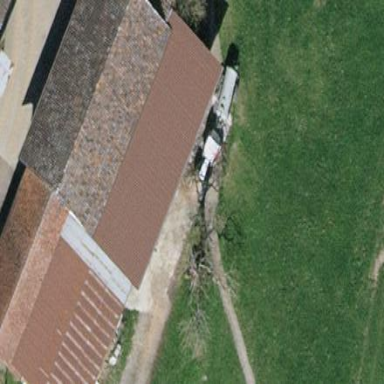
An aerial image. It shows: Barn.